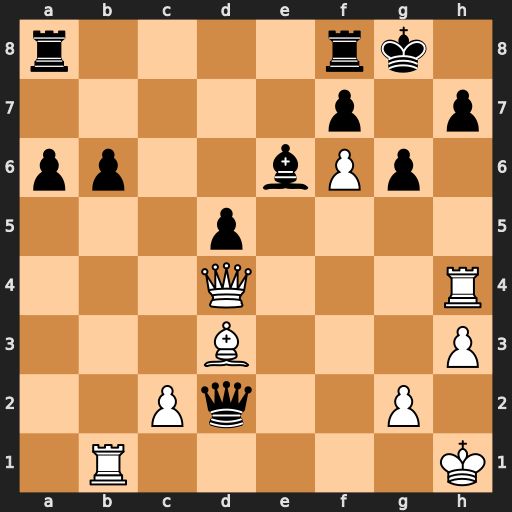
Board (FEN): r4rk1/5p1p/pp2bPp1/3p4/3Q3R/3B3P/2Pq2P1/1R5K
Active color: w
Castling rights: -
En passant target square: -
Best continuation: Rxh7 Kxh7 Bxg6+ fxg6 Qxd2